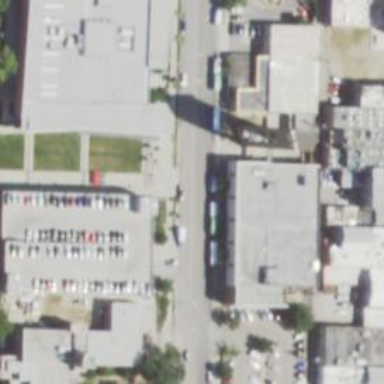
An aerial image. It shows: Public building.